Question: Is it possible to search for an airport using its IATA airport code using the HERE geocoding REST API? It's <URL> reference.
The following return no hits for Pune, India's IATA airport code PNQ for example:
'''
curl -s "https://geocode.search.hereapi.com/v1/geocode?apiKey=<apiKey>&in=countryCode%3AIND&q=PNQ"
'''
The web interface does show the right "category:airport" suggestion though, as

More examples that don't work: FRA (Frankfurt) with country filter DEU, NRT (Tokyo Narita) with country filter JPN, PEK (Beijing) with country CHN.
IAD for USA works, so do DUB in IRL, and LHR in GBR for example.
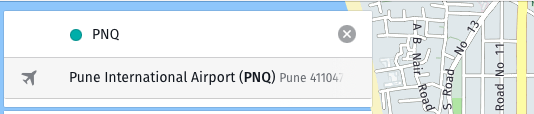
Answer: The autosuggest or discover API is more suitable for your use case. Here are the samples:
<URL>
<URL>
The above requests can return the airports successfully.
Please note that you need to add the "at" parameter that presents the user's current location. If the user's location is unavailable, you can set up a default position.
In addition, please be aware that China & Japan are not fully covered. To understand the different quality levels of coverage in each country/region, please read the following doc.
<URL>